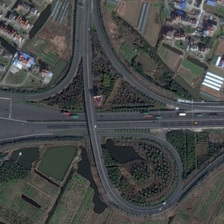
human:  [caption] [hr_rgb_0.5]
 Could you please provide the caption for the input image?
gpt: some buildings and many green trees are near a viaduct shaped a circle .

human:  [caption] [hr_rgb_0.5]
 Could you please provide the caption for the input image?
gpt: some buildings and many green trees are near a viaduct shaped a circle .

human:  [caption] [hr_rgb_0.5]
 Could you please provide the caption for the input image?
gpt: some buildings and many green trees are near a viaduct shaped a circle .

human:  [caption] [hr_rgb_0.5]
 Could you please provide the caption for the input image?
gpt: some buildings and many green trees are near a viaduct shaped a circle .

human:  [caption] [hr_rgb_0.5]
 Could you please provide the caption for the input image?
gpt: some buildings and many green trees are near a viaduct shaped a circle .